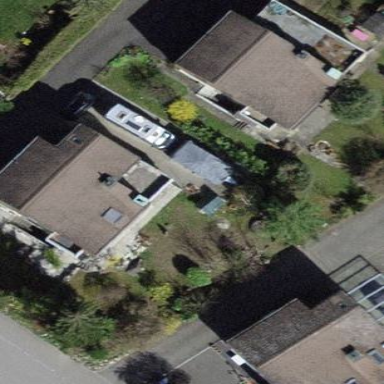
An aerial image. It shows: Building with tiled roof.